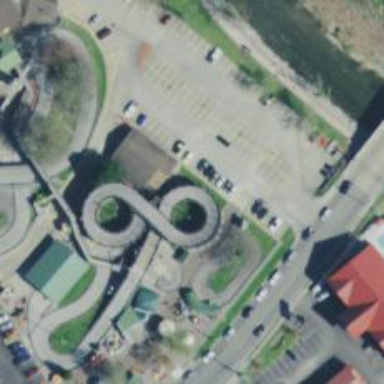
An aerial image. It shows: Karting raceway bridge.